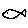
Label: fish